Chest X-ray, PA view. Patient: 39 years old, sex F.
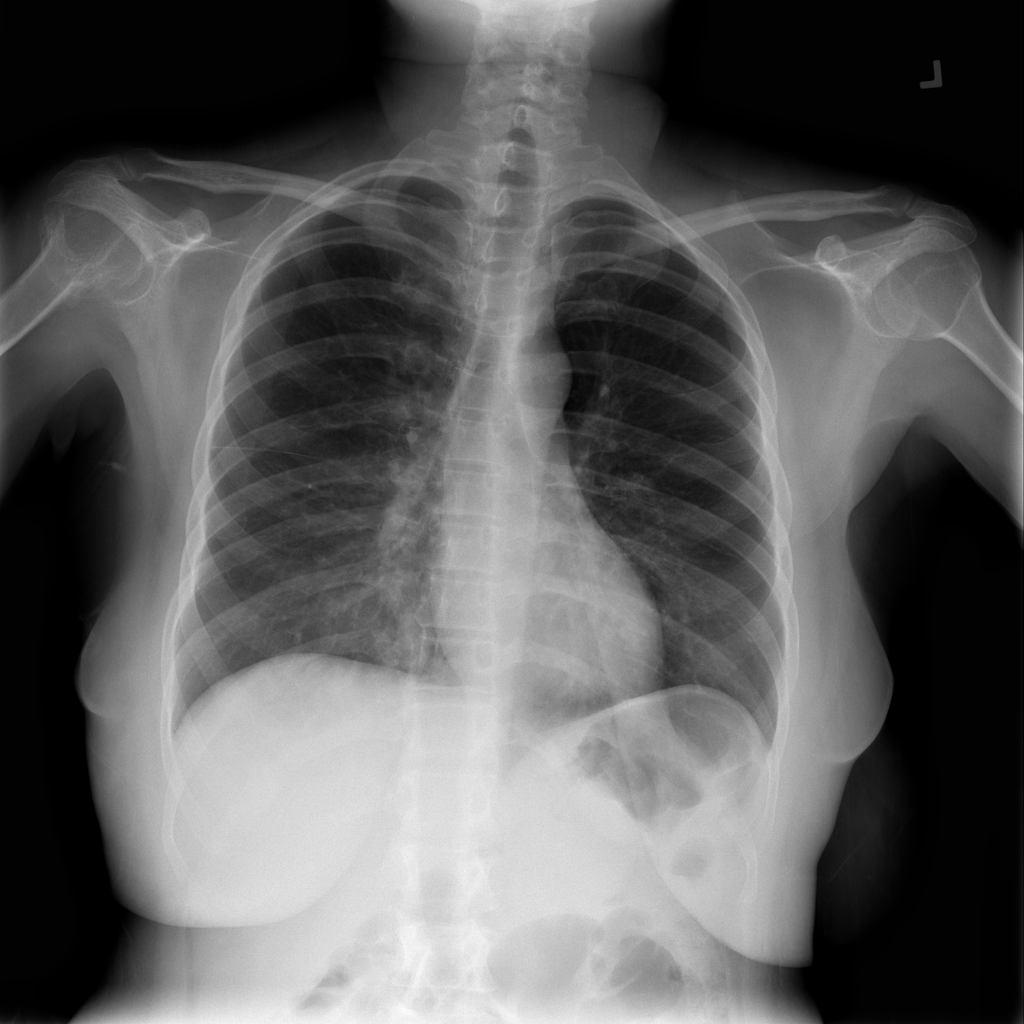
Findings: No Finding